Field crop: maize
Growth stage: 2
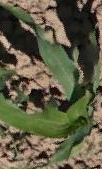
Species: maize